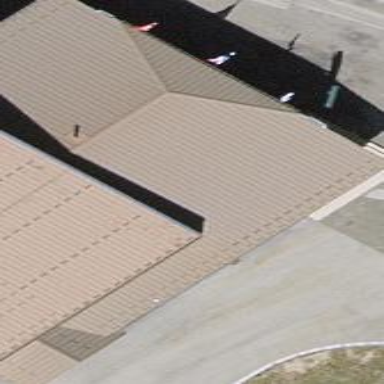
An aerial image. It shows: View of roof of building.